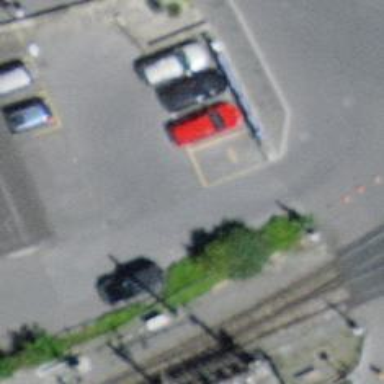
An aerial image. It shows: Car sharing facility.